Question: My Question is about excel VBA looping. I want the loop to start populating the results from beginning when certain cell values are changed.
I wrote a macro to loop rows and insert value based on condition, however I am experiencing difficulty while including an additional criteria to begin the loop again when the cell value changes.
Condition No. 1 = Should start calculating the time window when the order date time is above 21:00 hours, however i want to loop till new date comes and start populating the window time again from beginning when the next date has 21:00
Considering 1 assignee can work on 10 orders in 1 hour, whereas 2 Assignee can work on 20 orders in 1 hour and so on....
'''
Sub EstimatedTimeWindow()
Dim i as long, n as long,
Dim x as double
Dim p as long
No_of_Orders = 20
No_of_Assignee = 2
OrdersinHour = No_of_Orders * No_of_Assignee
Worksheets("final_data").select
n = cells(rows.count,"A").end(xlup).row
p = 0
For i = 2 to n
x = (1* cells(i,"A")/1)) - Int(Cells(i,"A")) 'to check the time
If x >= 0.875 'time as 21:00
p = p + 1
If p <= OrdersinHour Then
Cells(i,"B") = "Estimated window time 21:00 - 22:00"
End If
If p > OrdersinHour AND p <= OrdersinHour * 2 Then
Cells(i,"B") = "Estimated window time 22:00 - 23:00"
End if
If p > OrdersinHour AND p <= OrdersinHour * 3 Then
Cells(i,"B") = "Estimated window time 23:00 - 00:00"
End if
If p > OrdersinHour AND p <= OrdersinHour * 4 Then
Cells(i,"B") = "Estimated window time 00:00 - 01:00"
End if
End if
Next
End Sub
'''

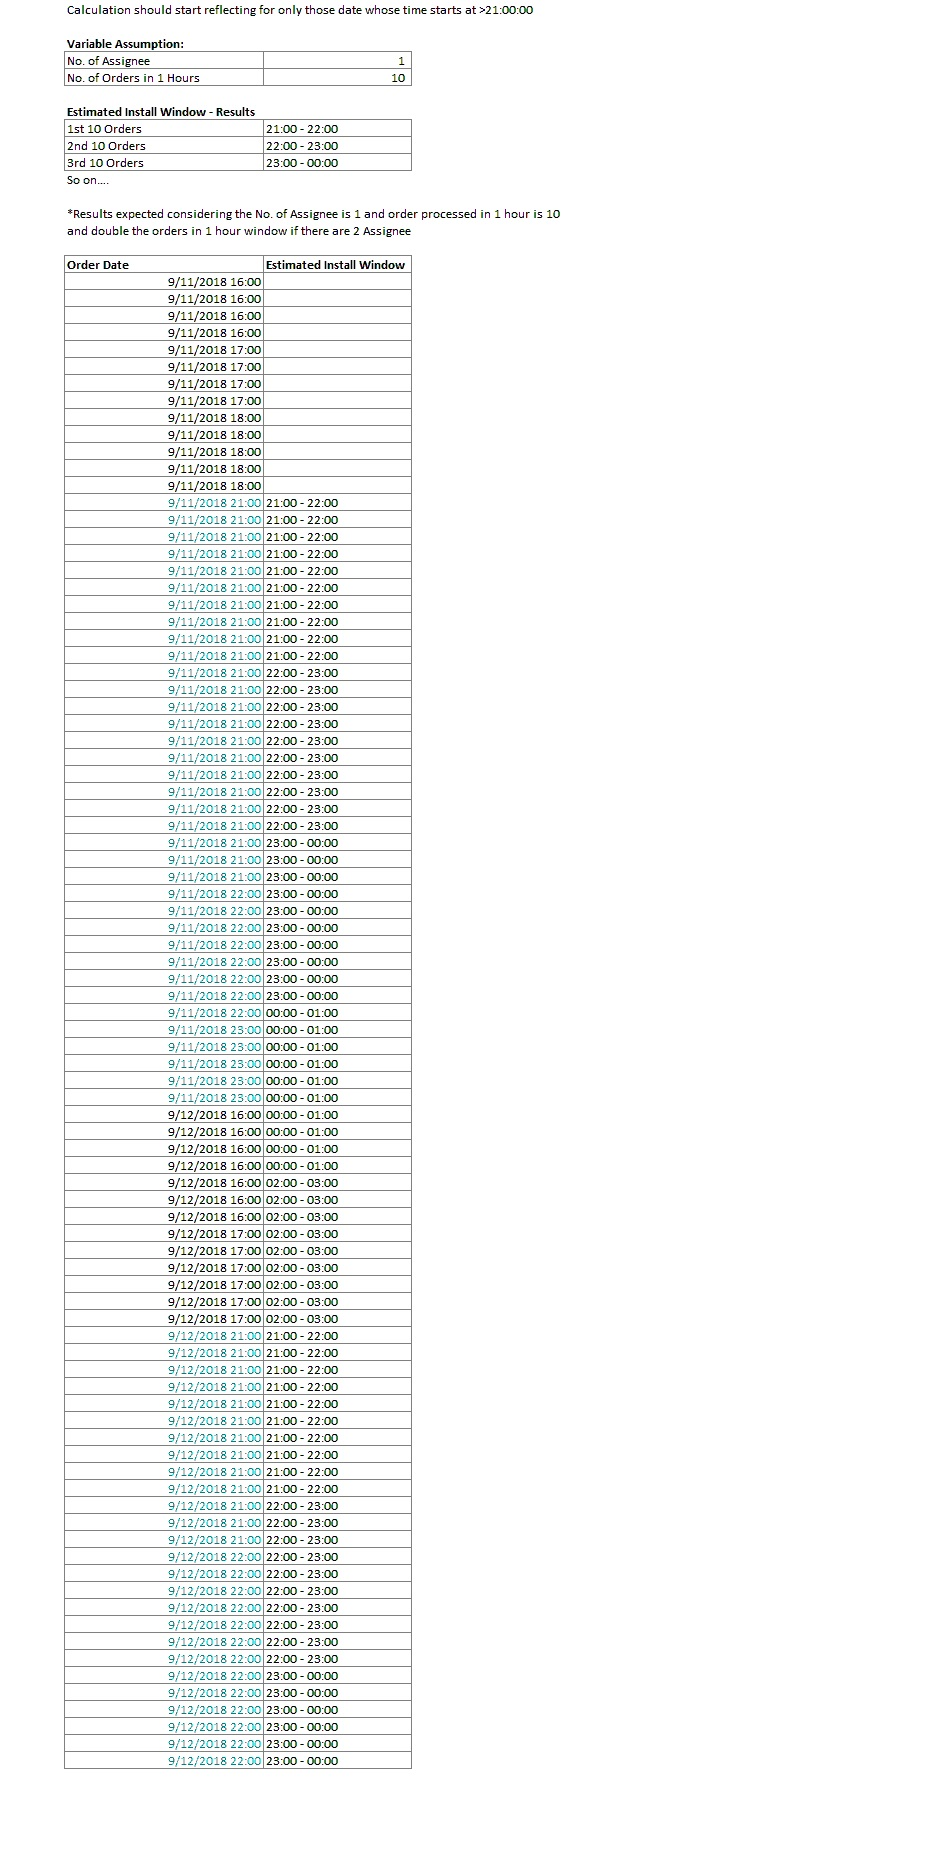
Answer: Misread the question: I have left that answer below, but it can be ignored. Updated answer added to the start:
Do not drop the Date from 'x' - then, when the day in the cell is not the same as the row's day, reset 'p' to 0
'''
For i = 2 to n
If Int(I) <> Int(cells(I,1).Value Then 'Order Date has changed day
p = 0 'Reset counter p to 0
End If
x = cells(i,1).Value 'to check the time
If (x mod 1) >= 0.875 'time as 21:00
'Continue as normal
'''
'Application.OnTime''OnTime''Worksheet_Change'
'''
Private Sub Worksheet_Change(ByVal Target As Range)
If Not Intersect(Target, Me.Columns(1)) Is Nothing Then 'A Cell in Column A changed
Call EstimatedTimeWindow
End If
End Sub
'''
Also, Quick tweaks to your existing code: 'x = Cells(i, 1).Value Mod 1' will give you the time with cleaner code, the 'Hour' statement is easier to read than 0.875 and a 'Switch' statement on 'p' will make your code cleaner too:
'''
For i = 2 to n
If Int(x) <> Int(Cells(i,1).Value) Then
p = 0
End If
x = Cells(i, 1).Value 'Since we take the Hour, no need to trim the date off first
If Hour(x) >= 9 Then
p = p + 1
Select Case (p\OrdersinHour) 'Same as Int(p/OrdersinHour)
Case 0:
Cells(i,2).value = "Estimated window time 21:00 - 22:00"
Case 1:
Cells(i,2).value = "Estimated window time 22:00 - 23:00"
Case 2:
Cells(i,2).value = "Estimated window time 23:00 - 20:00"
Case 3:
Cells(i,2).value = "Estimated window time 00:00 - 01:00"
End Select
End IF
Next
'''